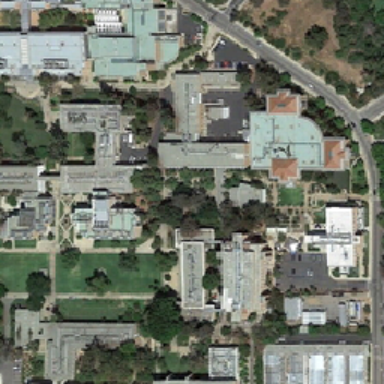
The school is on the road .